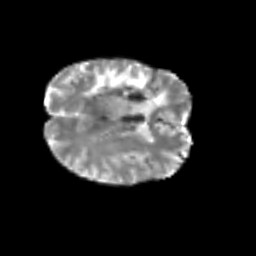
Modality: T2w
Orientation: axial
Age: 57
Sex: male
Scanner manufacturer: siemens
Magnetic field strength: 3 T
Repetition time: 6.1 s
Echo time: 0.101 s